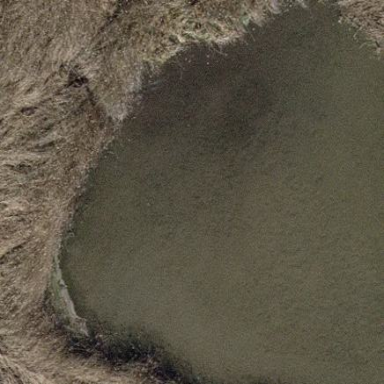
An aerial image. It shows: Pond with natural water.